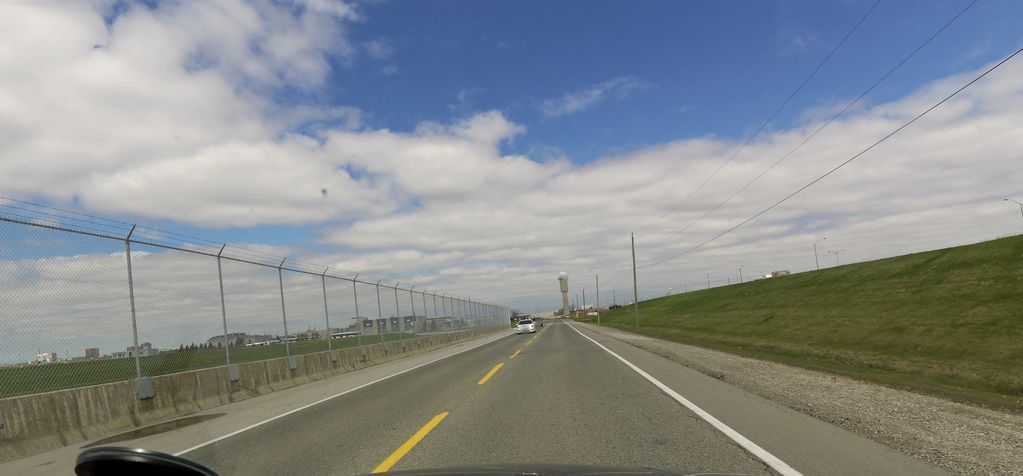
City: toronto